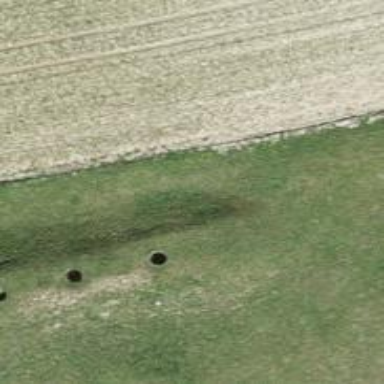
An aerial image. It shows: Military trench.